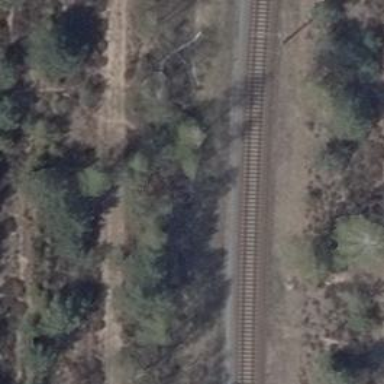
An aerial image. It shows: Railway track with contact lines for electrification.